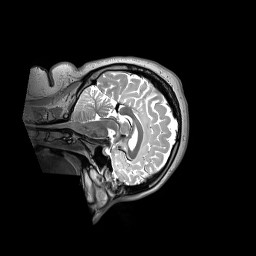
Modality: T2w
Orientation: sagittal
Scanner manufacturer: siemens
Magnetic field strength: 3 T
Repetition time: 3.2 s
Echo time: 0.406 s